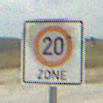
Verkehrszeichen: BeginnZone20
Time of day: MorningAfternoon
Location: Outdoor (Beach)
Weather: PartlyCloudy
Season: NotSpecified
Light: Natural